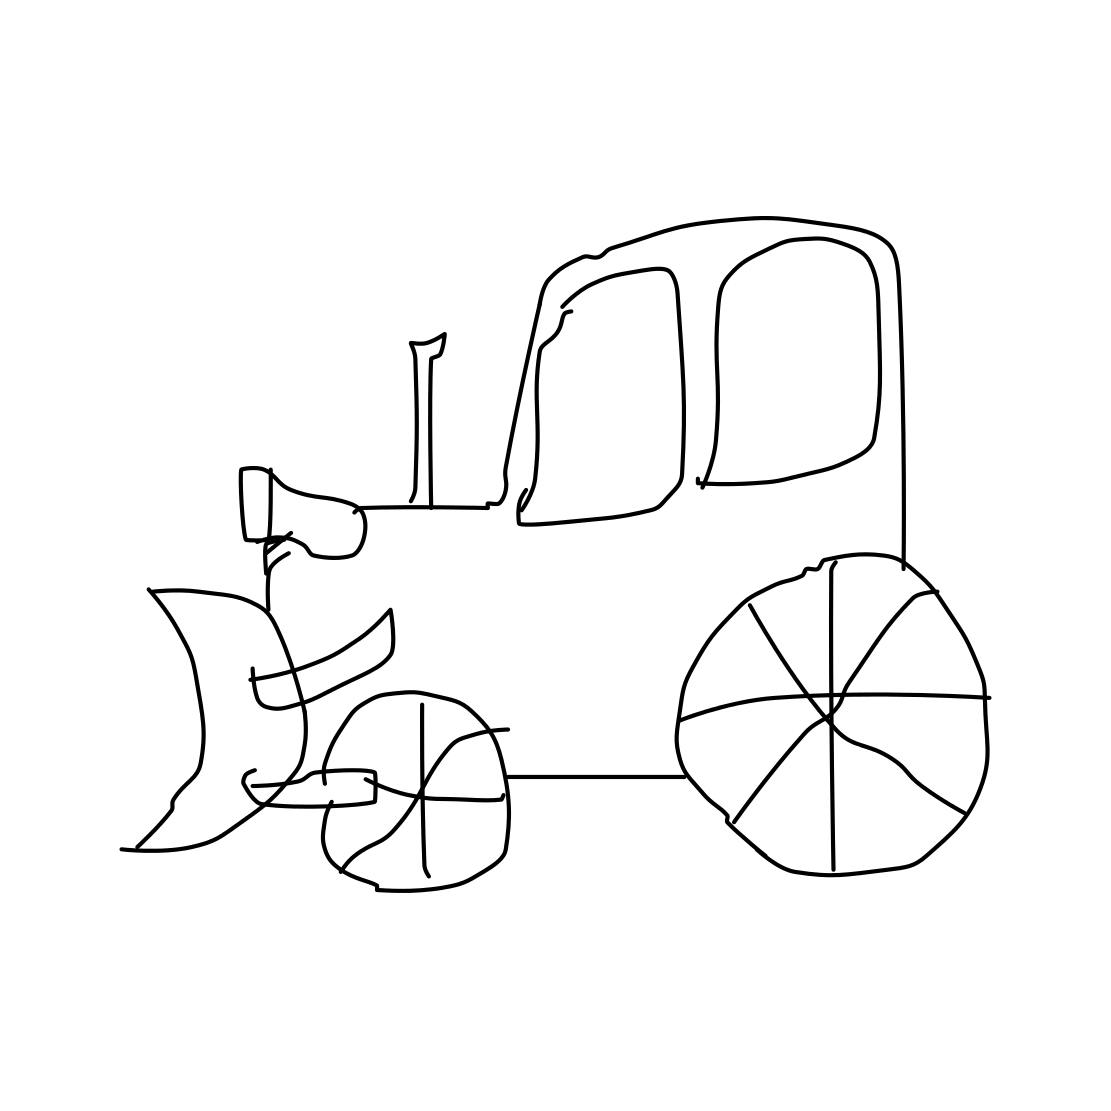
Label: bulldozer